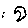
Label: moon